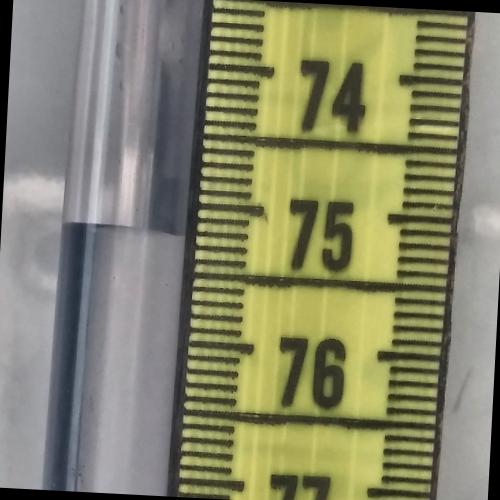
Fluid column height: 75.2 cm